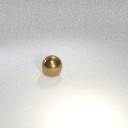
large brown metal sphere